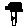
Label: tree